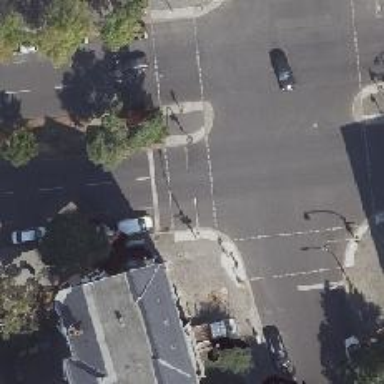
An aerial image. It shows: Asphalt footway with crossing equipped with traffic signals.